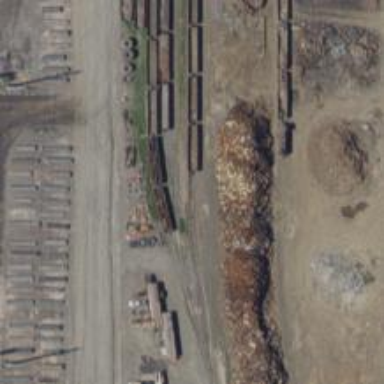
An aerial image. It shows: Rail spur service.